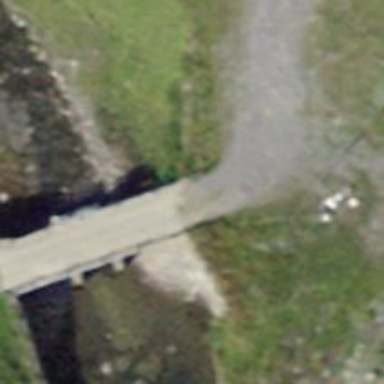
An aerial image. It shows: Gravel track on bridge with grade 2 track type.